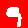
Digit: 9